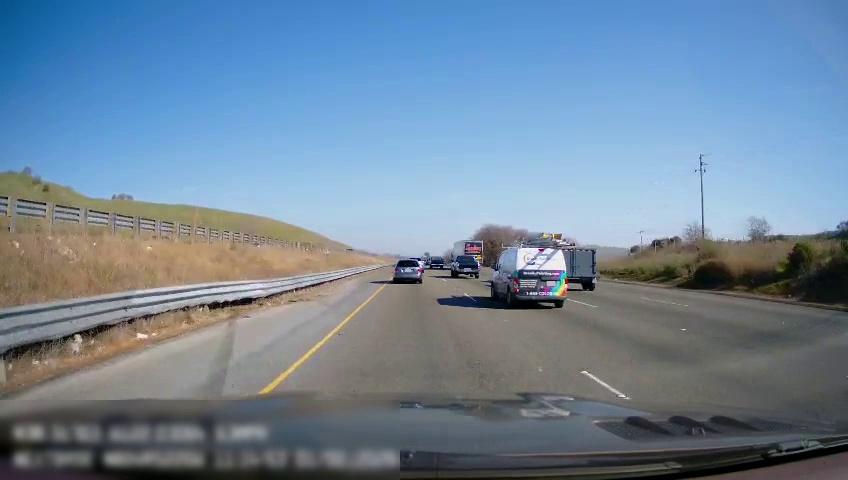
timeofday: Day
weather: Sunny
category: Drivable Space
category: Vehicles | Truck
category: Vehicles | Truck
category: Vehicles | SUV
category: Vehicles | Truck
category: Vehicles | Other LV
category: Vehicles | Van
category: Vehicles | SUV
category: Lanes | Current Lane
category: Lanes | Current Lane
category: Lanes | Alternate Lane
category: Lanes | Alternate Lane